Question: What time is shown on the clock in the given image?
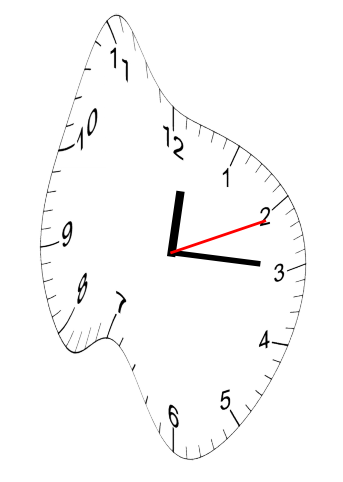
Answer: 12:15:11